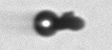
Label: bead